Field crop: tomato
Growth stage: 1
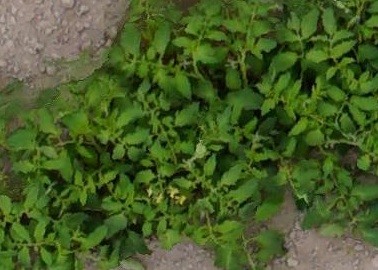
Species: tomato